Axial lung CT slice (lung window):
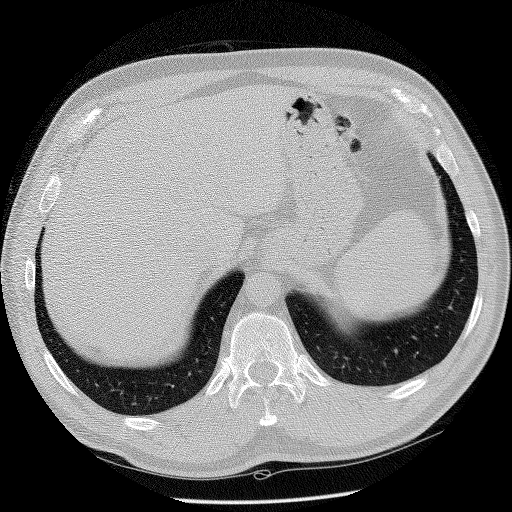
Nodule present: no